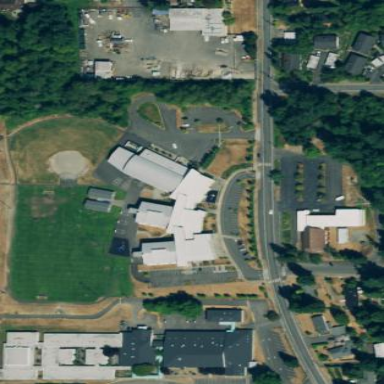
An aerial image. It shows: School building.